Field crop: maize
Growth stage: 2
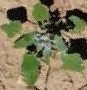
Species: chenopodium